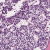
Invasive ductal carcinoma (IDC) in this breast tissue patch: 0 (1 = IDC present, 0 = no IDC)